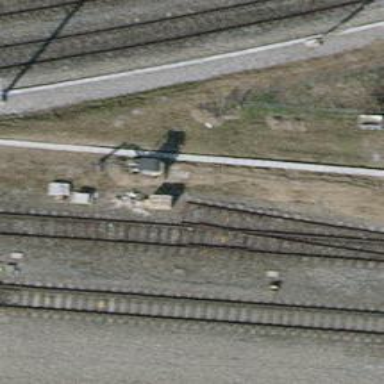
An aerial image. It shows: Railway yard.